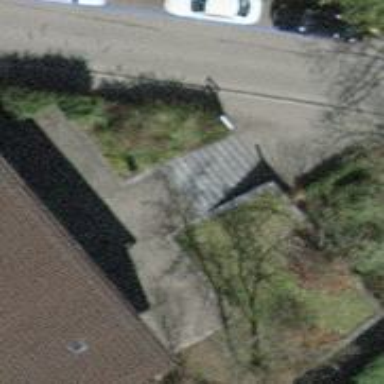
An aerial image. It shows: Stone steps forming road.